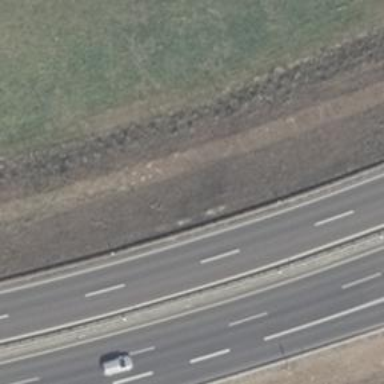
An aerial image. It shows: Asphalt motorway link.